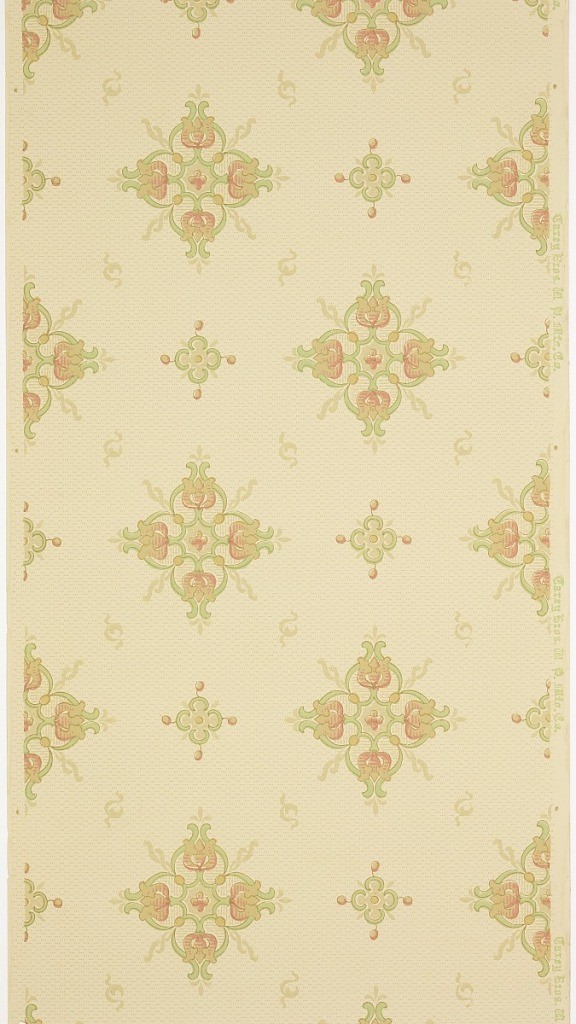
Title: Ceiling paper
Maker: Carey Bros. W.P. Mfg. Co., Philadelphia, Pennsylvania, founded 1882
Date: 1905–1915
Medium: Machine-printed paper
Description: Art nouveau / mission style. Bands of large and small stylized floral (tulip) medallions alternating with bands of s-scroll motif. Background of small three-dot dash pattern. Printed in light green, pink and beige on beige ground. Printed in selvedge: "Carey Bros W. P. Mfg. Co."